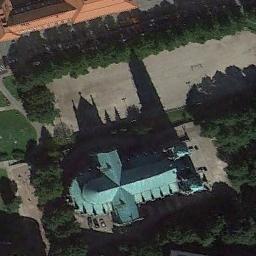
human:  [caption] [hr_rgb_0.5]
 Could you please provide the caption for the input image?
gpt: The cross-shaped church with three green towers is surrounded by some trees .

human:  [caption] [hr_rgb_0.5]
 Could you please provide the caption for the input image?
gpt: This is a church with a spherical roof .

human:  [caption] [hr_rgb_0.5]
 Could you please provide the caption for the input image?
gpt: A church with a cyan roof, The main house of the church has a cross-shaped roof, And there are many trees and parked vehicles around the church .

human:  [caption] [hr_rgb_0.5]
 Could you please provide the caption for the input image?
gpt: The church with blue roof is on the open place next to some trees .

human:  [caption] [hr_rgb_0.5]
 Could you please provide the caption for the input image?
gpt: There are many trees near the church .